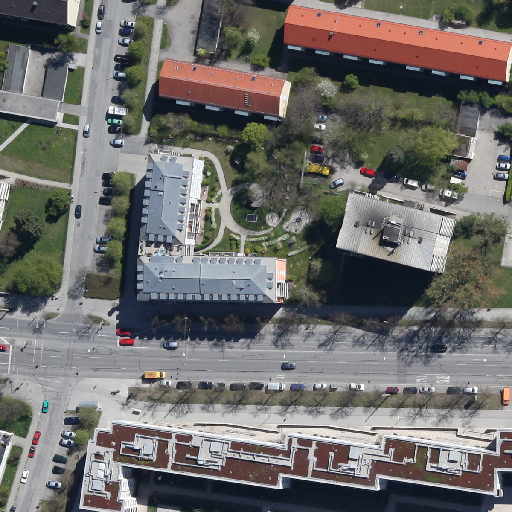
Referring expression: vehicle driving on the road